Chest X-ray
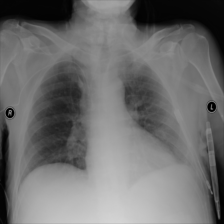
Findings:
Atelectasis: negative
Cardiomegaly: negative
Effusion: negative
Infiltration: negative
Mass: negative
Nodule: negative
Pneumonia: negative
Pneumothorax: negative
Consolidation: negative
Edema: negative
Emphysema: negative
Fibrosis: negative
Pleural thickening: negative
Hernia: negative